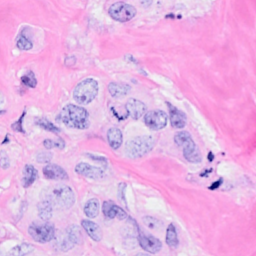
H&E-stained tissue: Breast